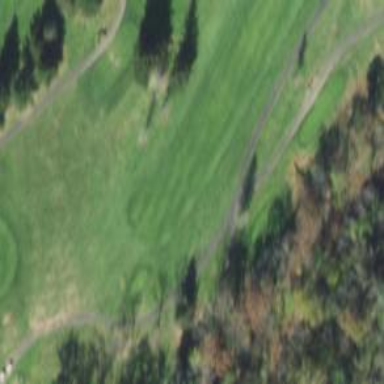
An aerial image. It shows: Pathway for golfing.